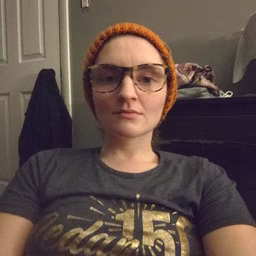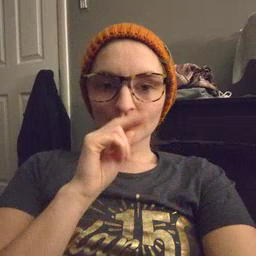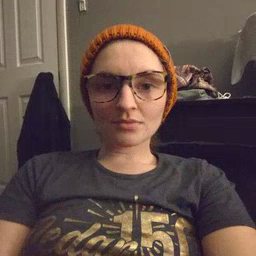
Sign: goose